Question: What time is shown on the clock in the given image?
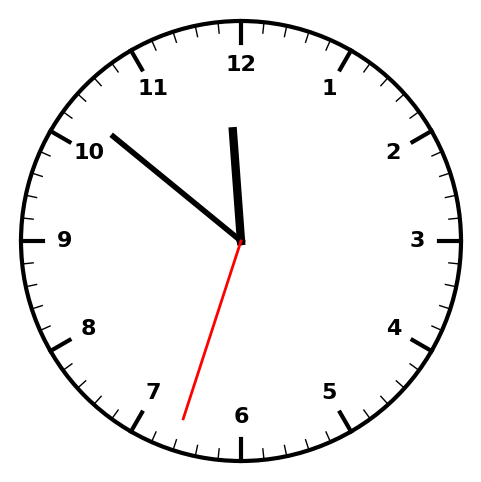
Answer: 11:51:33